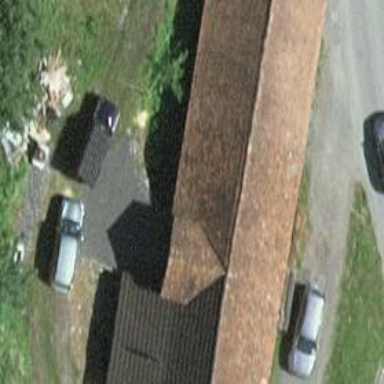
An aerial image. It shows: Shed.